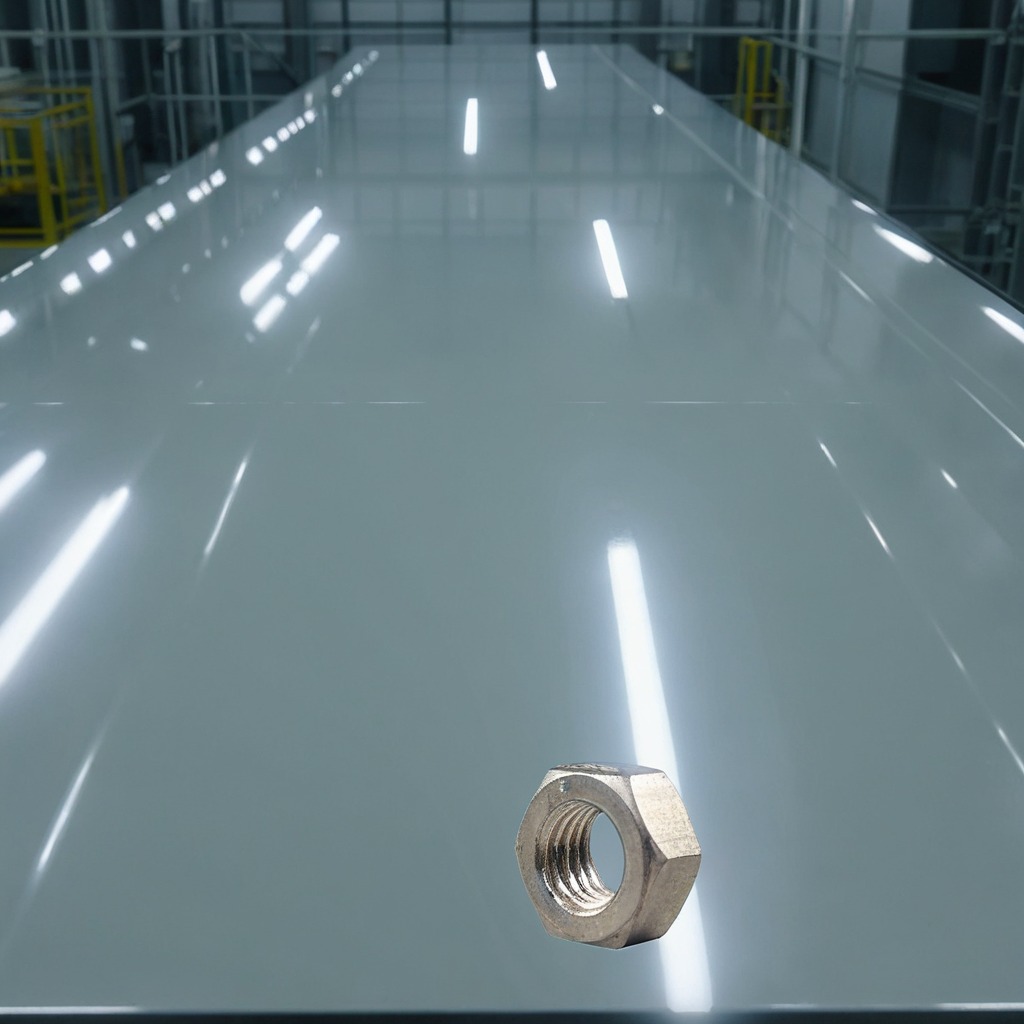
A metal nut lies on the high-gloss table in a ship maintenance bay industrial lighting.